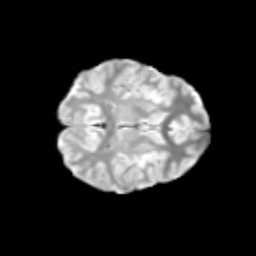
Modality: T2w
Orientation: axial
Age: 11
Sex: female
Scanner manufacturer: siemens
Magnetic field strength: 3 T
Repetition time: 3.8 s
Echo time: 0.07 s